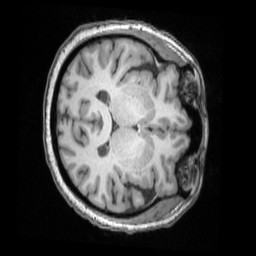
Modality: T1w
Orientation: axial
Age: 33
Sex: female
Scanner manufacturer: siemens
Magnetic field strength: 3 T
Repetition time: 2 s
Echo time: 0.00339 s